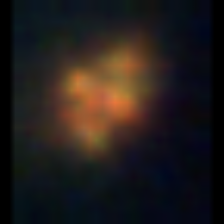
Taxon: Unknown_detritus
Group: Unknown